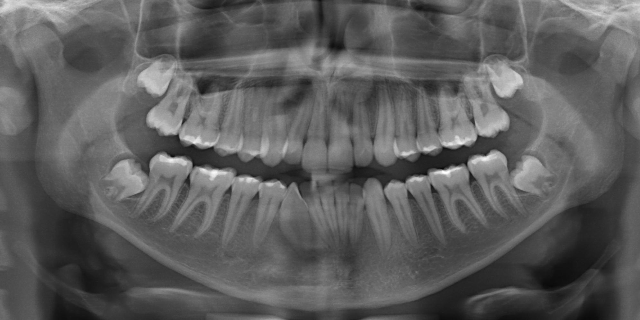
adult